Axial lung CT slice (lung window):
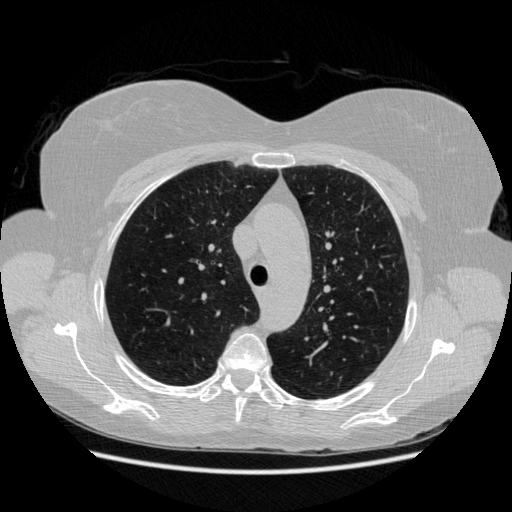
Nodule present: no